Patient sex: F
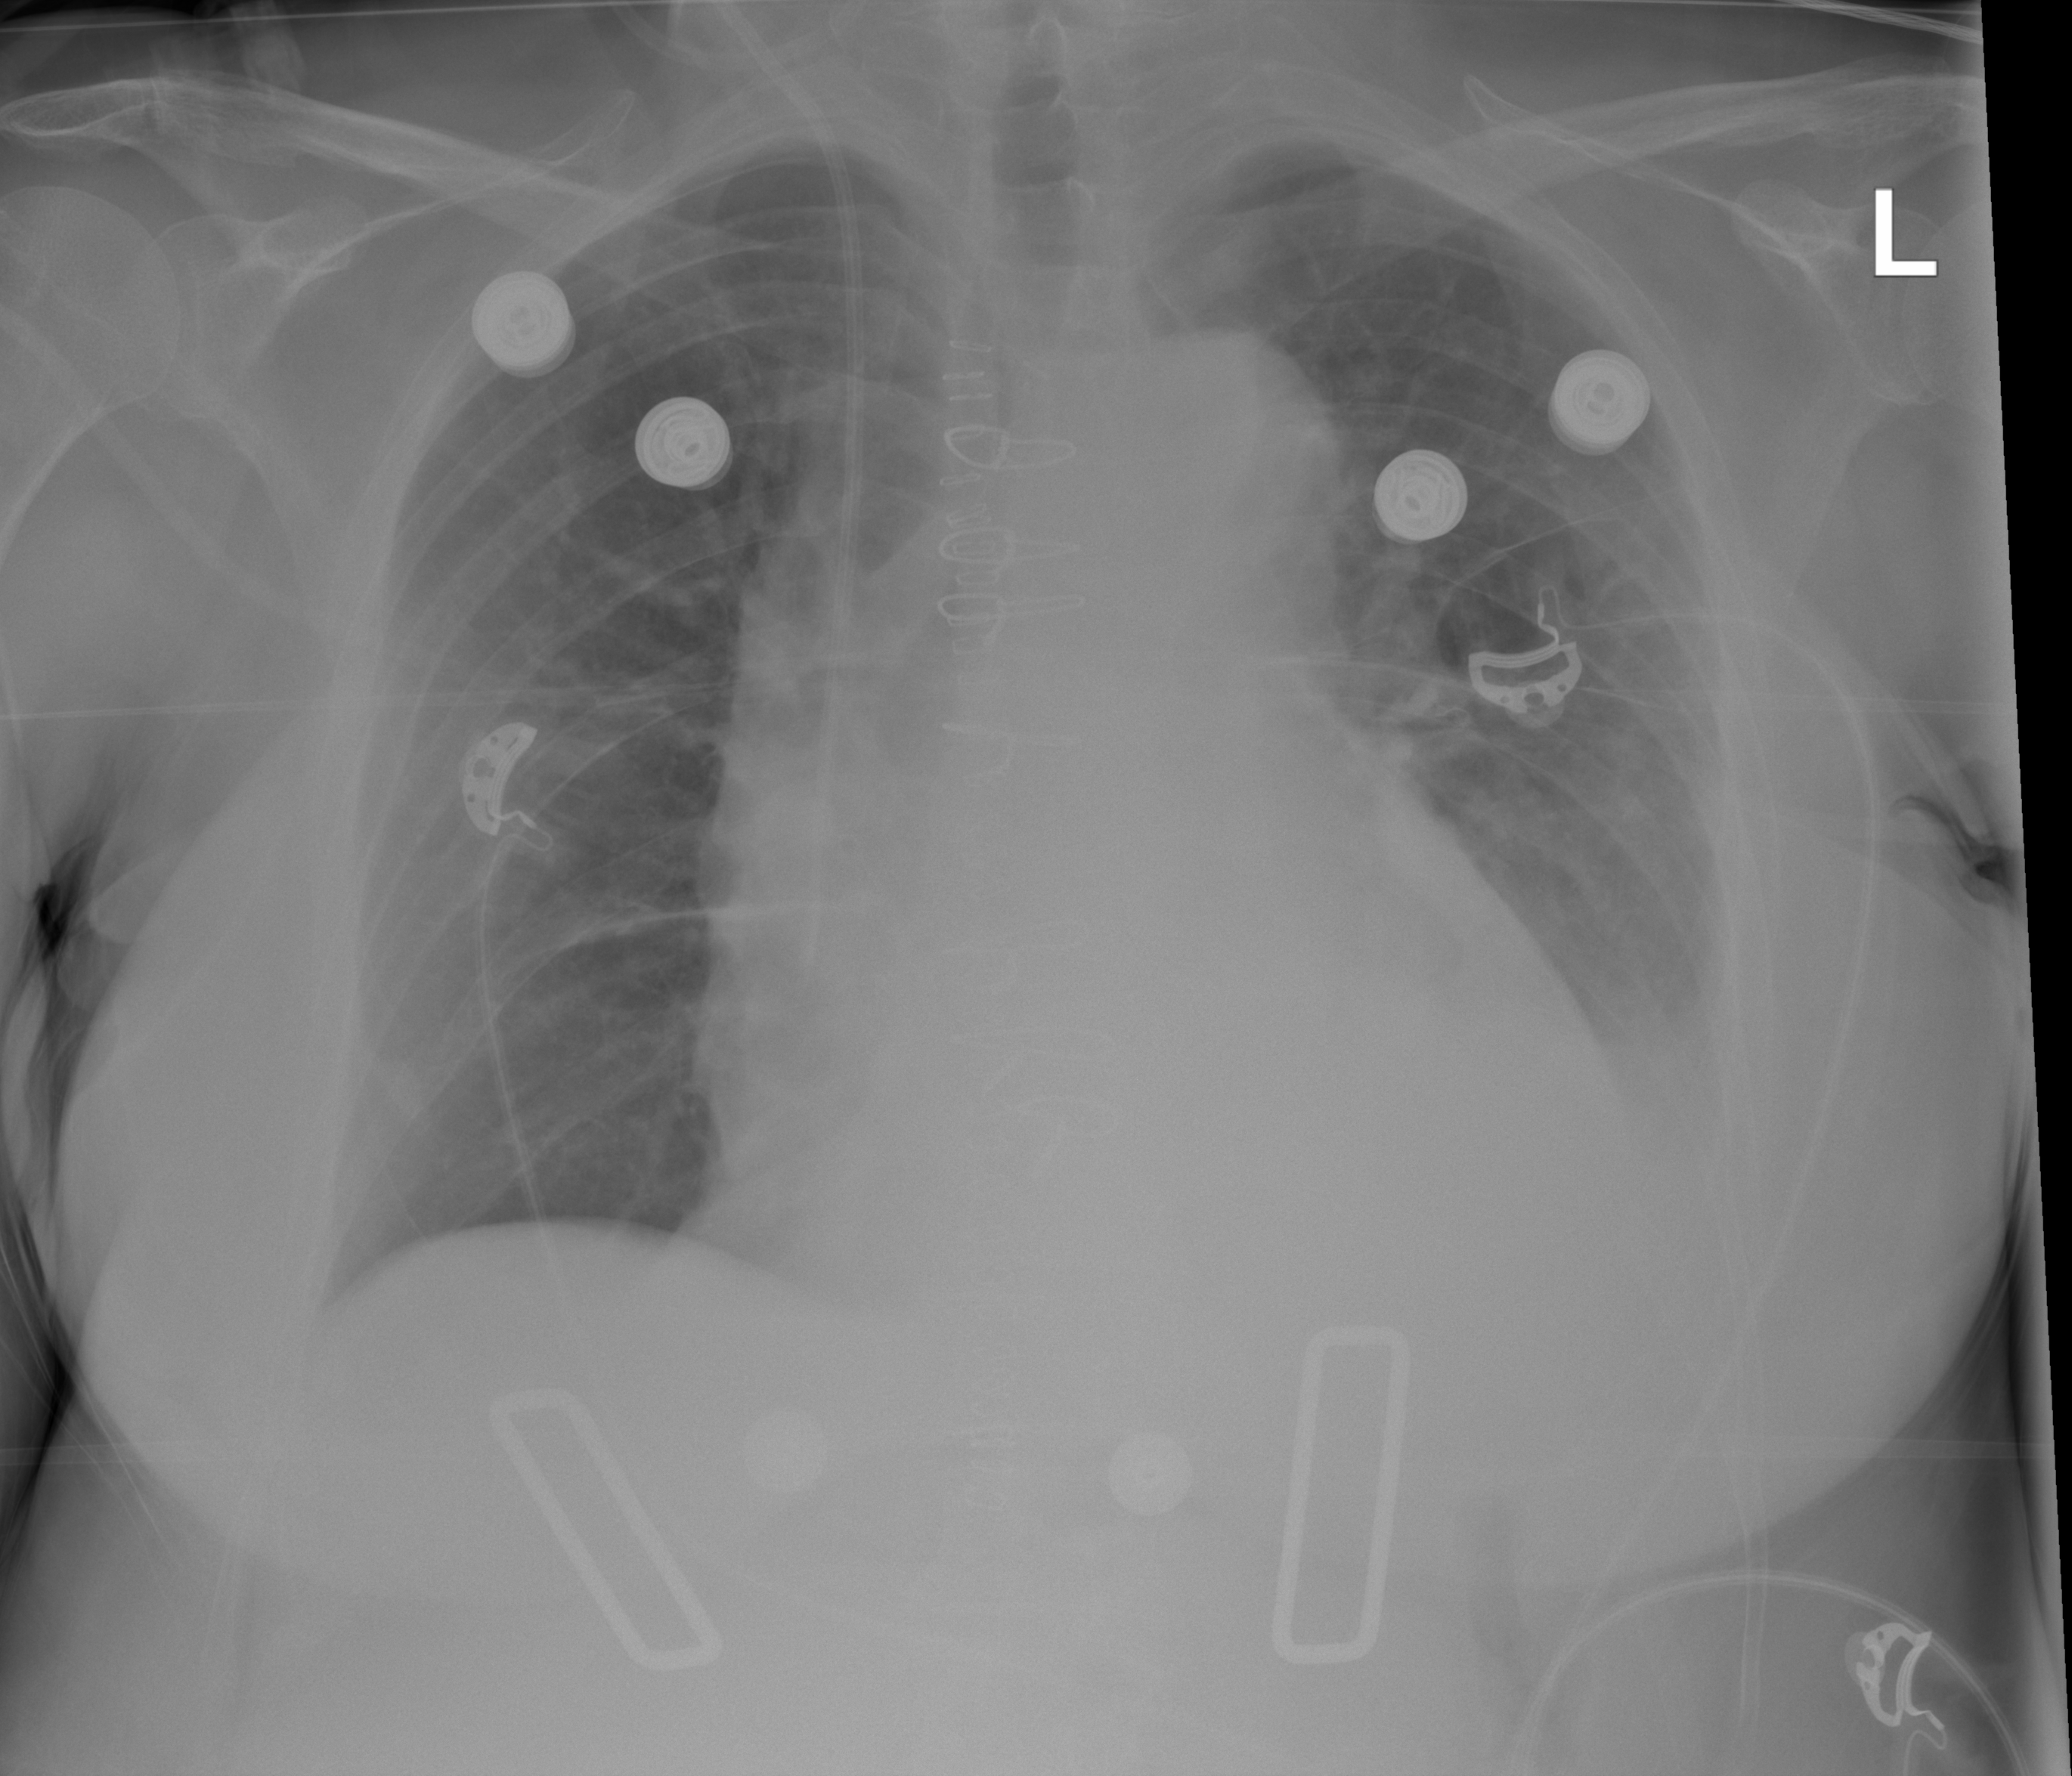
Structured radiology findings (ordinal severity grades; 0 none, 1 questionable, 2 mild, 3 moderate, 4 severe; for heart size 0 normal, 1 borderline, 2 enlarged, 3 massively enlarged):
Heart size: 2
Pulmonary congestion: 1
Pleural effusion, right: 0
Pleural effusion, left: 2
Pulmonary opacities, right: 0
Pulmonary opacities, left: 0
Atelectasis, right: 0
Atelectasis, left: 2